【题型】选择题　【知识点】函数　【难度】easy
变式1-3. 当$x\in\left[0,\dfrac{\pi}{2}\right)\cup\left(\dfrac{\pi}{2},\dfrac{3\pi}{2}\right)\cup\left(\dfrac{3\pi}{2},2\pi\right]$时，函数$f(x)=|\cos x|-|\tan x|$的零点个数为（\quad）
\noindent
A. $2$ \hfill B. $3$ \hfill C. $4$ \hfill D. $5$
【解答】
\noindent
\textbf{【答案】C}
\noindent
\textbf{【分析】}函数$f(x)=|\cos x|-|\tan x|$，其零点就是方程$|\cos x|-|\tan x|=0$的解，也就是$|\cos x|=|\tan x|$的解.
\noindent
作出$y=|\cos x|$与$y=|\tan x|$在给定区间$\left[0,\dfrac{\pi}{2}\right)\cup\left(\dfrac{\pi}{2},\dfrac{3\pi}{2}\right)\cup\left(\dfrac{3\pi}{2},2\pi\right]$上的图象，根据图象交点个数来确定函数$f(x)$的零点个数.
\noindent
\textbf{【详解】}由$f(x)=|\cos x|-|\tan x|=0$，得$|\cos x|=|\tan x|$，
\noindent
作出$y=|\cos x|$，$y=|\tan x|$，$x\in\left[0,\dfrac{\pi}{2}\right)\cup\left(\dfrac{\pi}{2},\dfrac{3\pi}{2}\right)\cup\left(\dfrac{3\pi}{2},2\pi\right]$的图象，

\noindent
由图可知，两函数的图象的交点有4个，
\noindent
则曲线$f(x)=|\cos x|-|\tan x|$在$[0,2\pi]$上的零点个数为4.
\noindent
故选：C.
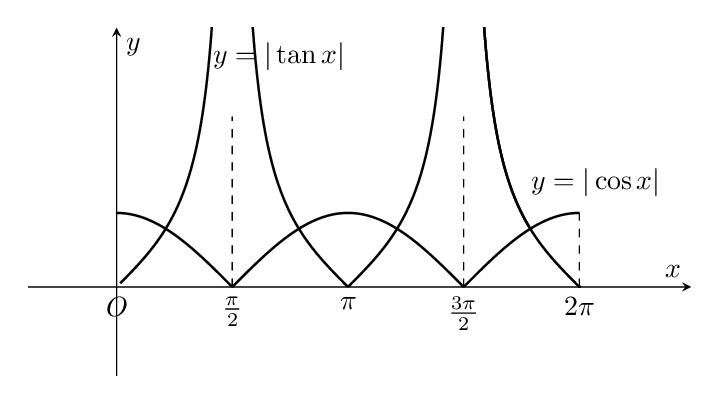